RGB frame:
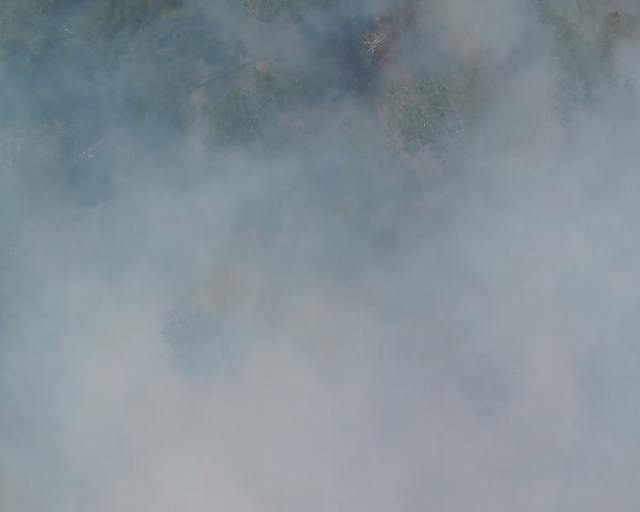
Thermal frame:
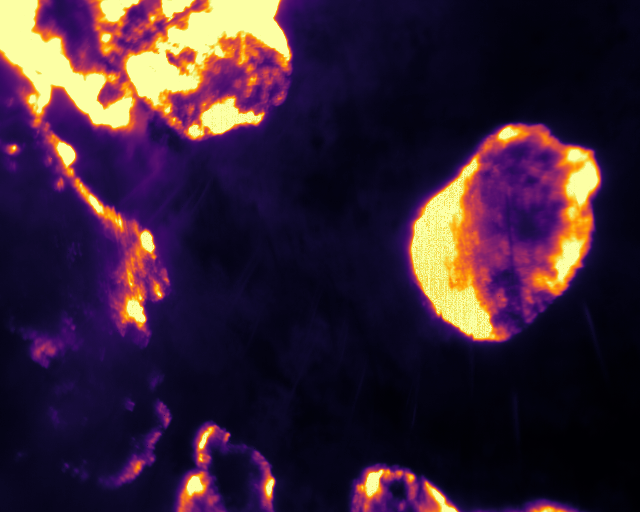
Captured: 2026-02-26 02:29:50
Pixels at or above 80 °C: 61361 (fraction of frame: 0.1873)